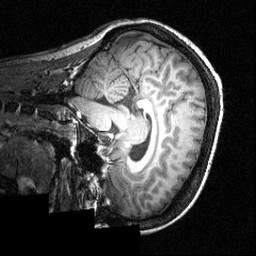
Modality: T1w
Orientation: sagittal
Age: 21
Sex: female
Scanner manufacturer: siemens
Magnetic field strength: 3.951 T
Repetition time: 1.5 s
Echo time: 0.00335 s